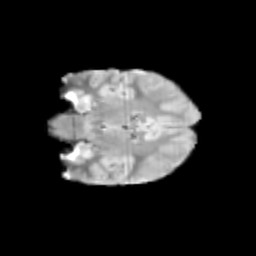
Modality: T2w
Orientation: coronal
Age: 9
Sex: female
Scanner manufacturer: siemens
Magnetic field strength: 3 T
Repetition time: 3.8 s
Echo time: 0.07 s